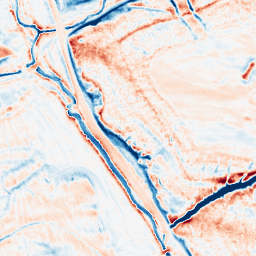
Category: classical
Decomposition family: gaussian_anisotropic
Decomposition parameters: sigma_x: 2
sigma_y: 5
Upsampling method: cubic_mitchell
Upsampling parameters: scale: 8
Upsampling scale: 8